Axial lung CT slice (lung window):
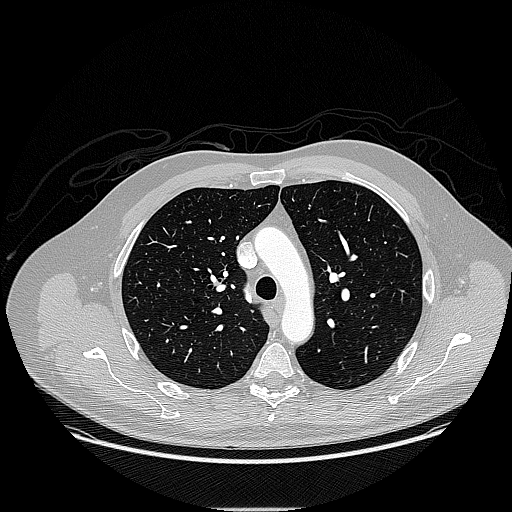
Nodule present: no